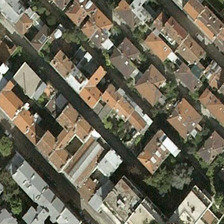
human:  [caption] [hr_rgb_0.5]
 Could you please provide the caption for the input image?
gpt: many khaki buildings and green trees are in a dense residential area .

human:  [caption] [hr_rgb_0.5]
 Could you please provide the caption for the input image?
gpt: many khaki buildings and green trees are in a dense residential area .

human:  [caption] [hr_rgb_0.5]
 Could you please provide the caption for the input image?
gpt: many khaki buildings and green trees are in a dense residential area .

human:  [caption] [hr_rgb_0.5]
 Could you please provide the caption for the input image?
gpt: many khaki buildings and green trees are in a dense residential area .

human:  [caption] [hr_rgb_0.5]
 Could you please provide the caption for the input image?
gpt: many khaki buildings and green trees are in a dense residential area .